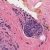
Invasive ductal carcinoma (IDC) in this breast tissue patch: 1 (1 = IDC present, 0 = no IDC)